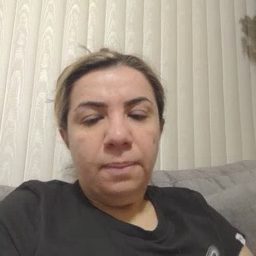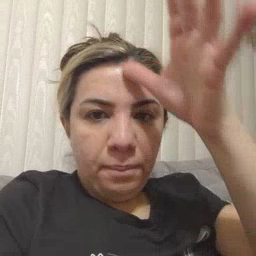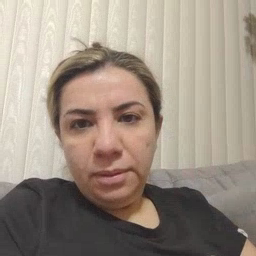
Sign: man